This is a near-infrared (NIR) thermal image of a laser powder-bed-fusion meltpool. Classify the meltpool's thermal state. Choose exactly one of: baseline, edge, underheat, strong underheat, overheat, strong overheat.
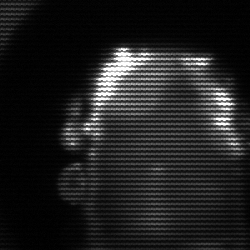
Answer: baseline